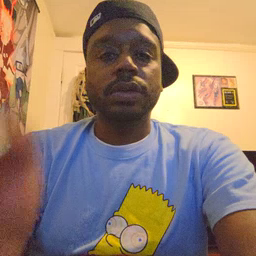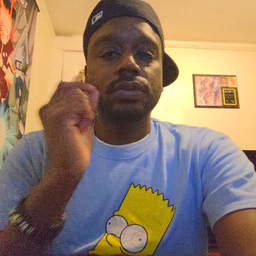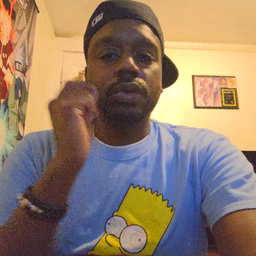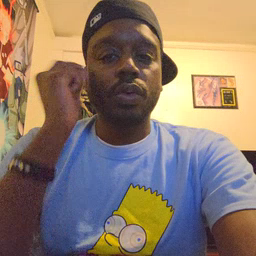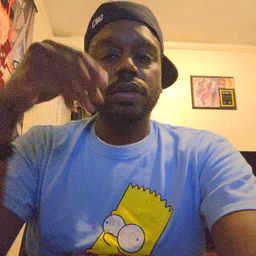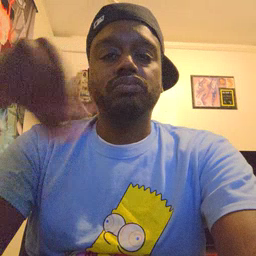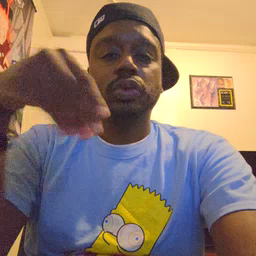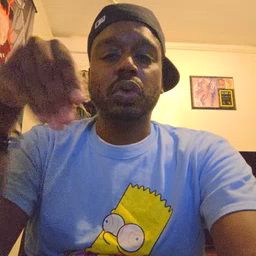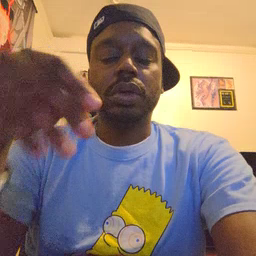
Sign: store